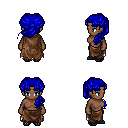
a pixel art fantasy rpg character, female body template, human, dark skin, brown tattered cape, robe skirt, blue princess hairstyle, ghillies, four views (front, back, left, right), 2x2 character sprite sheet, small pixel art, hard edges, no anti-aliasing